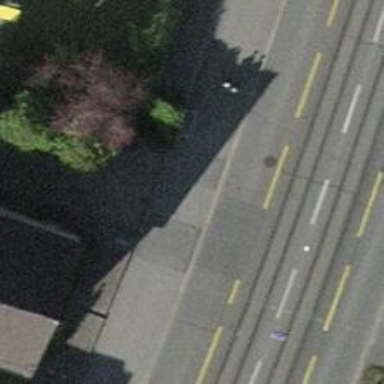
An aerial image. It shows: Unmarked crossing with traffic calming table.